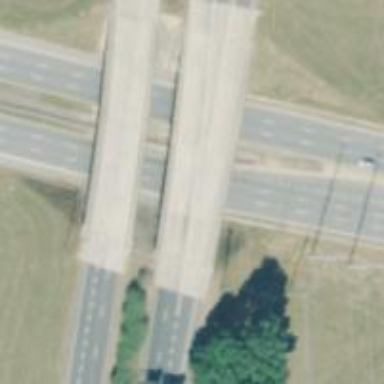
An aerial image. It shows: Primary highway with dual carriageway surfaced with asphalt.